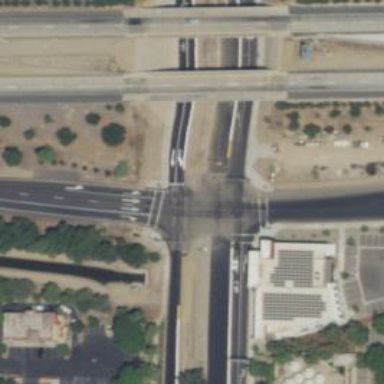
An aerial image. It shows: Crossing with marked lines on the road.